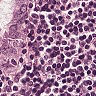
Metastatic tissue present: yes